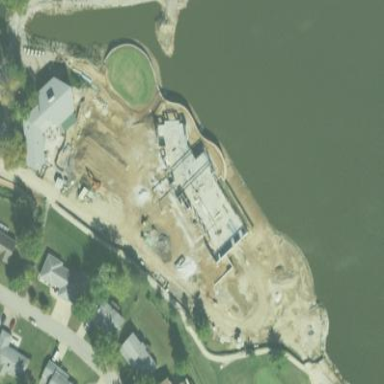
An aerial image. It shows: Clubhouse building associated with golf course.